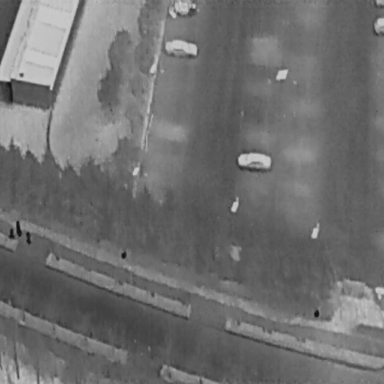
There are three People in the infrared image.